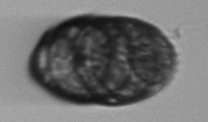
Label: Margalefidinium